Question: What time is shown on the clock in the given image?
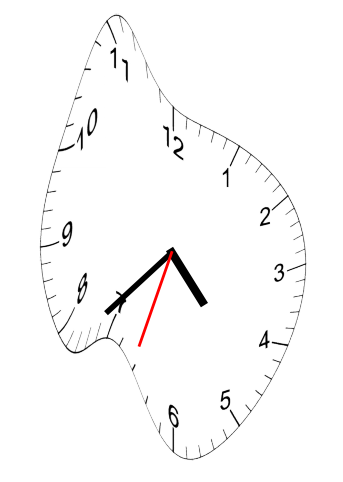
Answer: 04:37:33